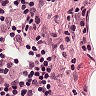
Metastatic tissue present: no